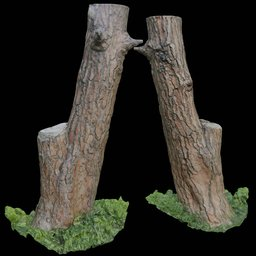
Label: nature